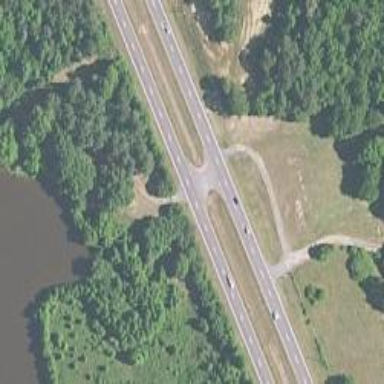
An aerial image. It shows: Trunk highway.